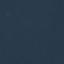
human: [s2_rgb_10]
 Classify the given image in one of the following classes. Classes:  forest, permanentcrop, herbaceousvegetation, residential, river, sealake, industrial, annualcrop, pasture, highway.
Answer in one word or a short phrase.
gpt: SeaLake